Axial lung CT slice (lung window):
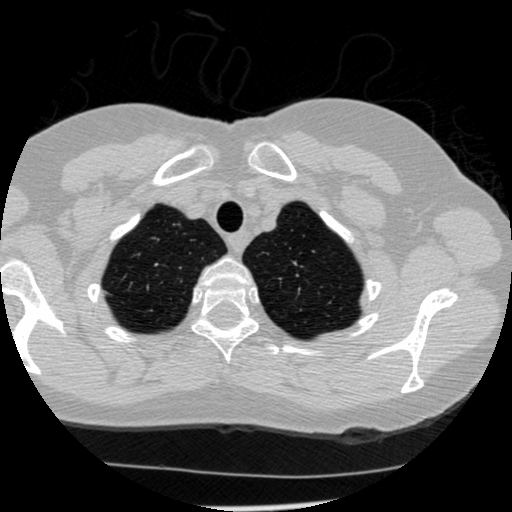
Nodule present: no